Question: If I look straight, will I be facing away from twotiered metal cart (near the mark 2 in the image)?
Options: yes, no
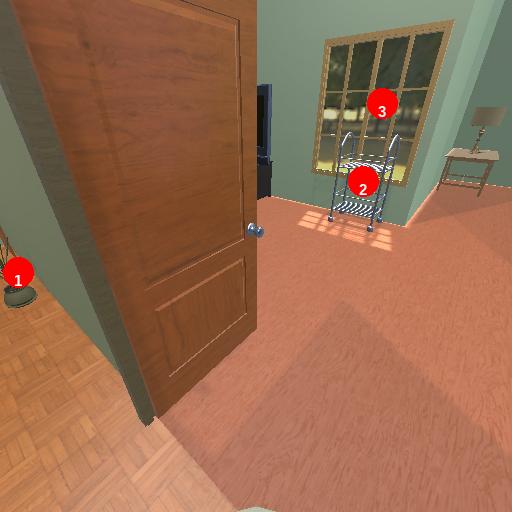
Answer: yes